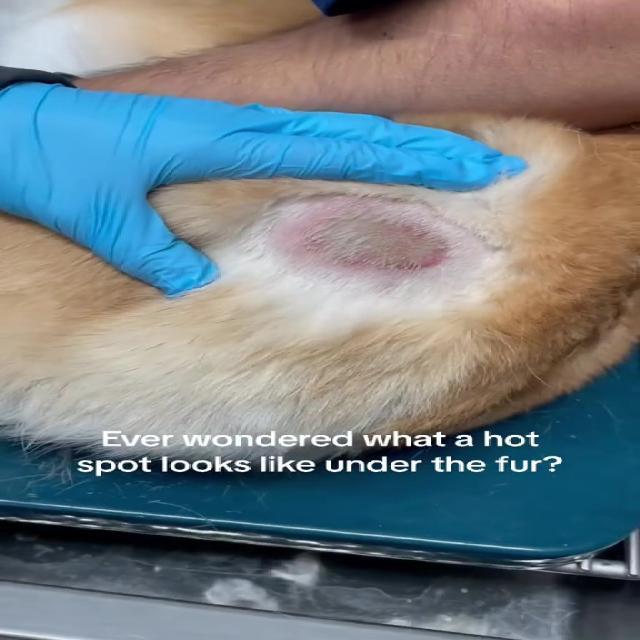
Canine dermatitis — inflammation of the skin presenting with erythema, pruritus, papules, and excoriation. May be allergic, contact, or atopic in origin.